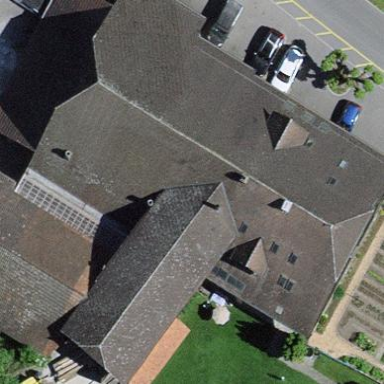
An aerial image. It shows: Farm building.